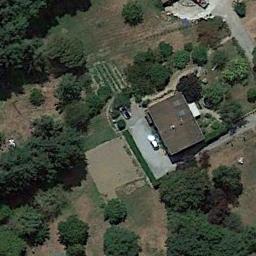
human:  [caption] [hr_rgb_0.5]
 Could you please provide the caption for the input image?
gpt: There are several houses of various sizes and many green trees in a sparse residential area .

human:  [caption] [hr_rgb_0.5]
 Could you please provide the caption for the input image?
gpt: The sparse residential is on the bare land next to grass and some trees .

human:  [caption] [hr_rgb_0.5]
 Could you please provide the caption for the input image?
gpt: There are several houses on the grass, And behind them are lush woods .

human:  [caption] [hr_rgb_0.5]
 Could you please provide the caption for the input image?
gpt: There is a car next to the sparse residential .

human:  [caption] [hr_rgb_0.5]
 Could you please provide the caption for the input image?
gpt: A sparse residential area with many green trees and a brown building .